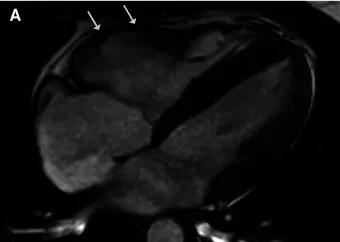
CMR cine images in 4-chamber.
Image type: radiology (mri)